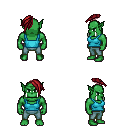
a pixel art fantasy rpg character, male body template, orc, green skin, teal pirate shirt, teal pants, brunette long mohawk hairstyle, four views (front, back, left, right), 2x2 character sprite sheet, small pixel art, hard edges, no anti-aliasing